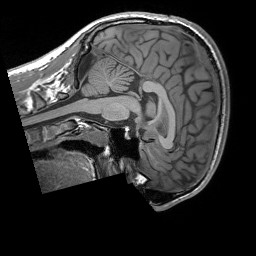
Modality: T1w
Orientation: sagittal
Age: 22
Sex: male
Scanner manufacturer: siemens
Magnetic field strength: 3 T
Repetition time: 1.9 s
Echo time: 0.00252 s